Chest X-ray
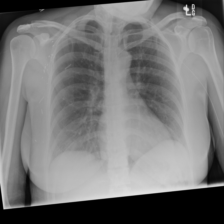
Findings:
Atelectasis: negative
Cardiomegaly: negative
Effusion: negative
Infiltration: negative
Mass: negative
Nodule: negative
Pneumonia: negative
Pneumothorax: negative
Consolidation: negative
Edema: negative
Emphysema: negative
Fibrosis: negative
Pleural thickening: negative
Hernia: negative